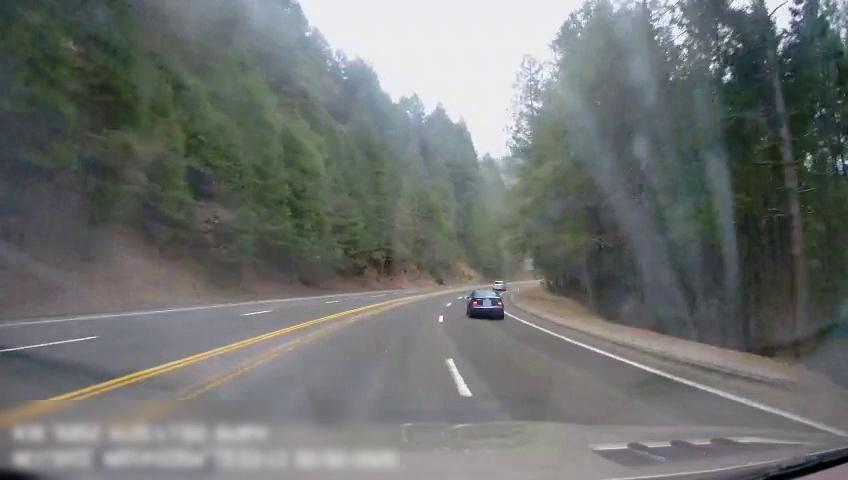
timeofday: Day
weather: Cloudy
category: Drivable Space
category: Vehicles | Car
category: Vehicles | Car
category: Lanes | Alternate Lane
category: Lanes | Alternate Lane
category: Lanes | Alternate Lane
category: Lanes | Current Lane
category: Lanes | Current Lane
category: Lanes | Alternate Lane